Question: I don't know what exactly what should I called this problem so if plz edit if not fully understand.
I am writing a program in Python on Ubuntu, to print file names in TextBox with scrolling option in Y-axis.
But file names are appearing outside the TextBox and scroll option is also not working properly.
I also attached the output of program below

Can you plz me to resolve this issue?
'''
import io,sys,os,subprocess
from Tkinter import *
def viewFile():
s=1
for f in os.listdir(path):
var= StringVar()
var.set(f)
l1 = Label(mainframe, textvariable=var)
l1.grid(row=s)
s += 1
if __name__ == '__main__':
root = Tk()
mainframe= root.title("FILE MANAGER APPLICATION") # Program Objective
mainframe= root.attributes('-fullscreen', True)
step = LabelFrame(root,text="FILE MANAGER", font = "Arial 20 bold italic")
step.grid(row=0, columnspan=7, sticky='W',padx=100, pady=5, ipadx=130, ipady=25)
Button(step, text="File View", font = "Arial 8 bold italic", activebackground="turquoise", width=30, height=5, command=viewFile).grid (row= 1, column =2)
Button(step, text="Exit", font = "Arial 8 bold italic", activebackground="turquoise", width=20, height=5, command=root.quit).grid (row= 1, column =5)
tex = Text(master=root)
scr=Scrollbar(root,orient =VERTICAL,command=tex.yview)
scr.grid(row=2, column=2, rowspan=15, columnspan=1, sticky=NS)
tex.grid(row=2, column=1, sticky=W)
tex.config(yscrollcommand=scr.set,font=('Arial', 8, 'bold', 'italic'))
global process
path = os.path.expanduser("~/python") # Define path To play, delete, or rename video
root.mainloop()
'''
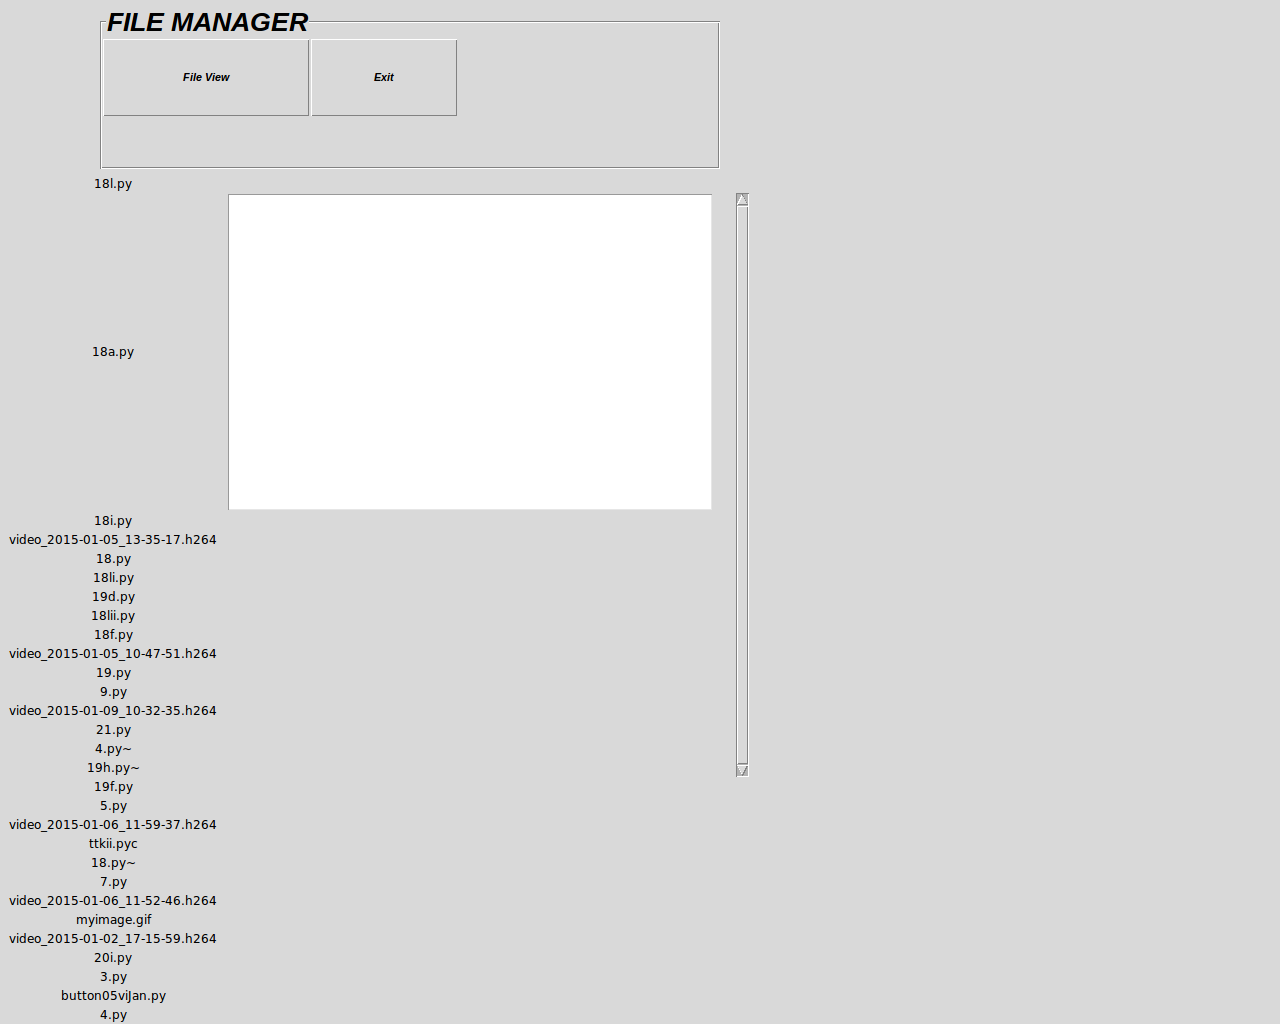
Answer: If you want to insert the filenames in 'tex', then call 'tex.insert' instead of creating new Labels.
'''
def viewFile():
for f in os.listdir(path):
tex.insert(END, f + "
")
'''